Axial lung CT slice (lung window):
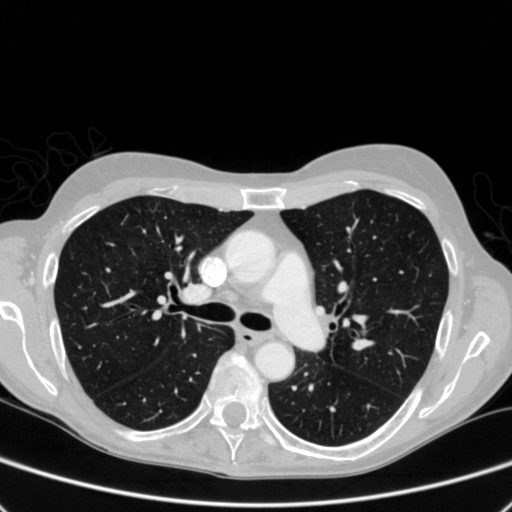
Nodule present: no